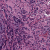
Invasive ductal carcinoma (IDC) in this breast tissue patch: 1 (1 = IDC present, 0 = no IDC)